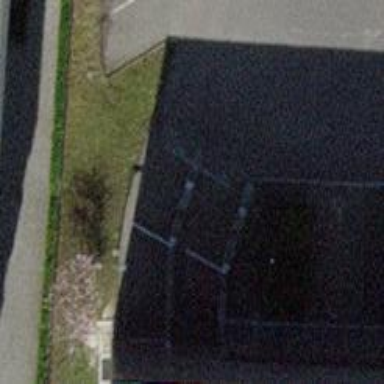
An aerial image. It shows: Lift gate barrier.